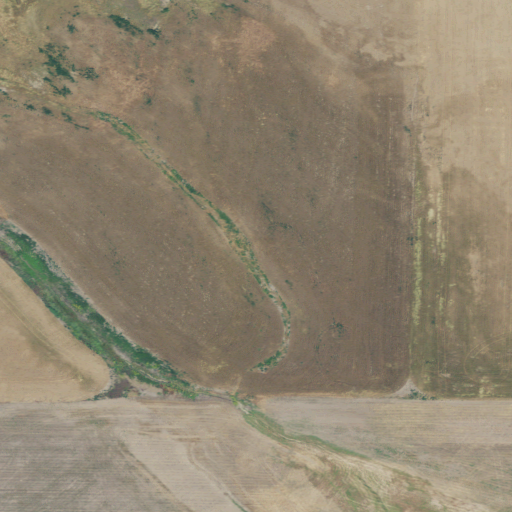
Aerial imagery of valley in Oregon named Crawford Hollow containing only cultivated crops